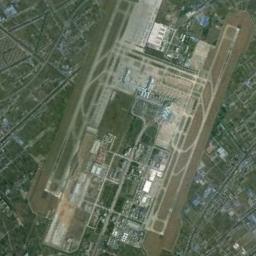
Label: airport